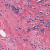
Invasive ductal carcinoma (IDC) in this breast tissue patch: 1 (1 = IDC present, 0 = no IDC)